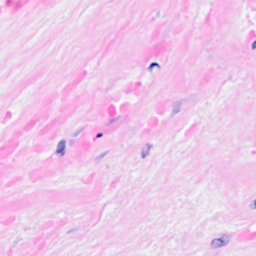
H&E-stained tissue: Breast